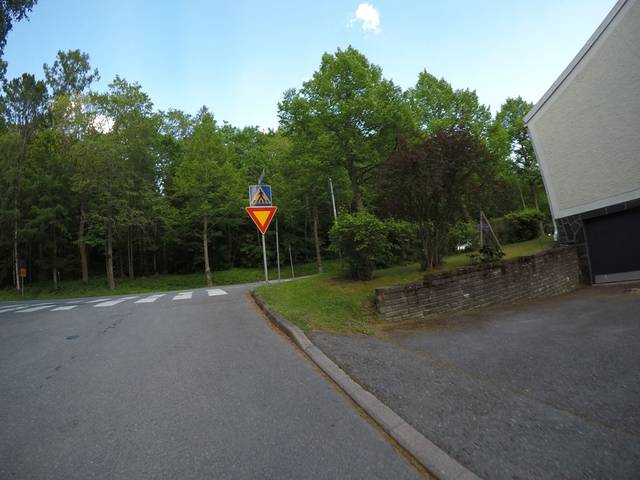
Region: Finland
Coordinates: 61.016, 24.451